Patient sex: M
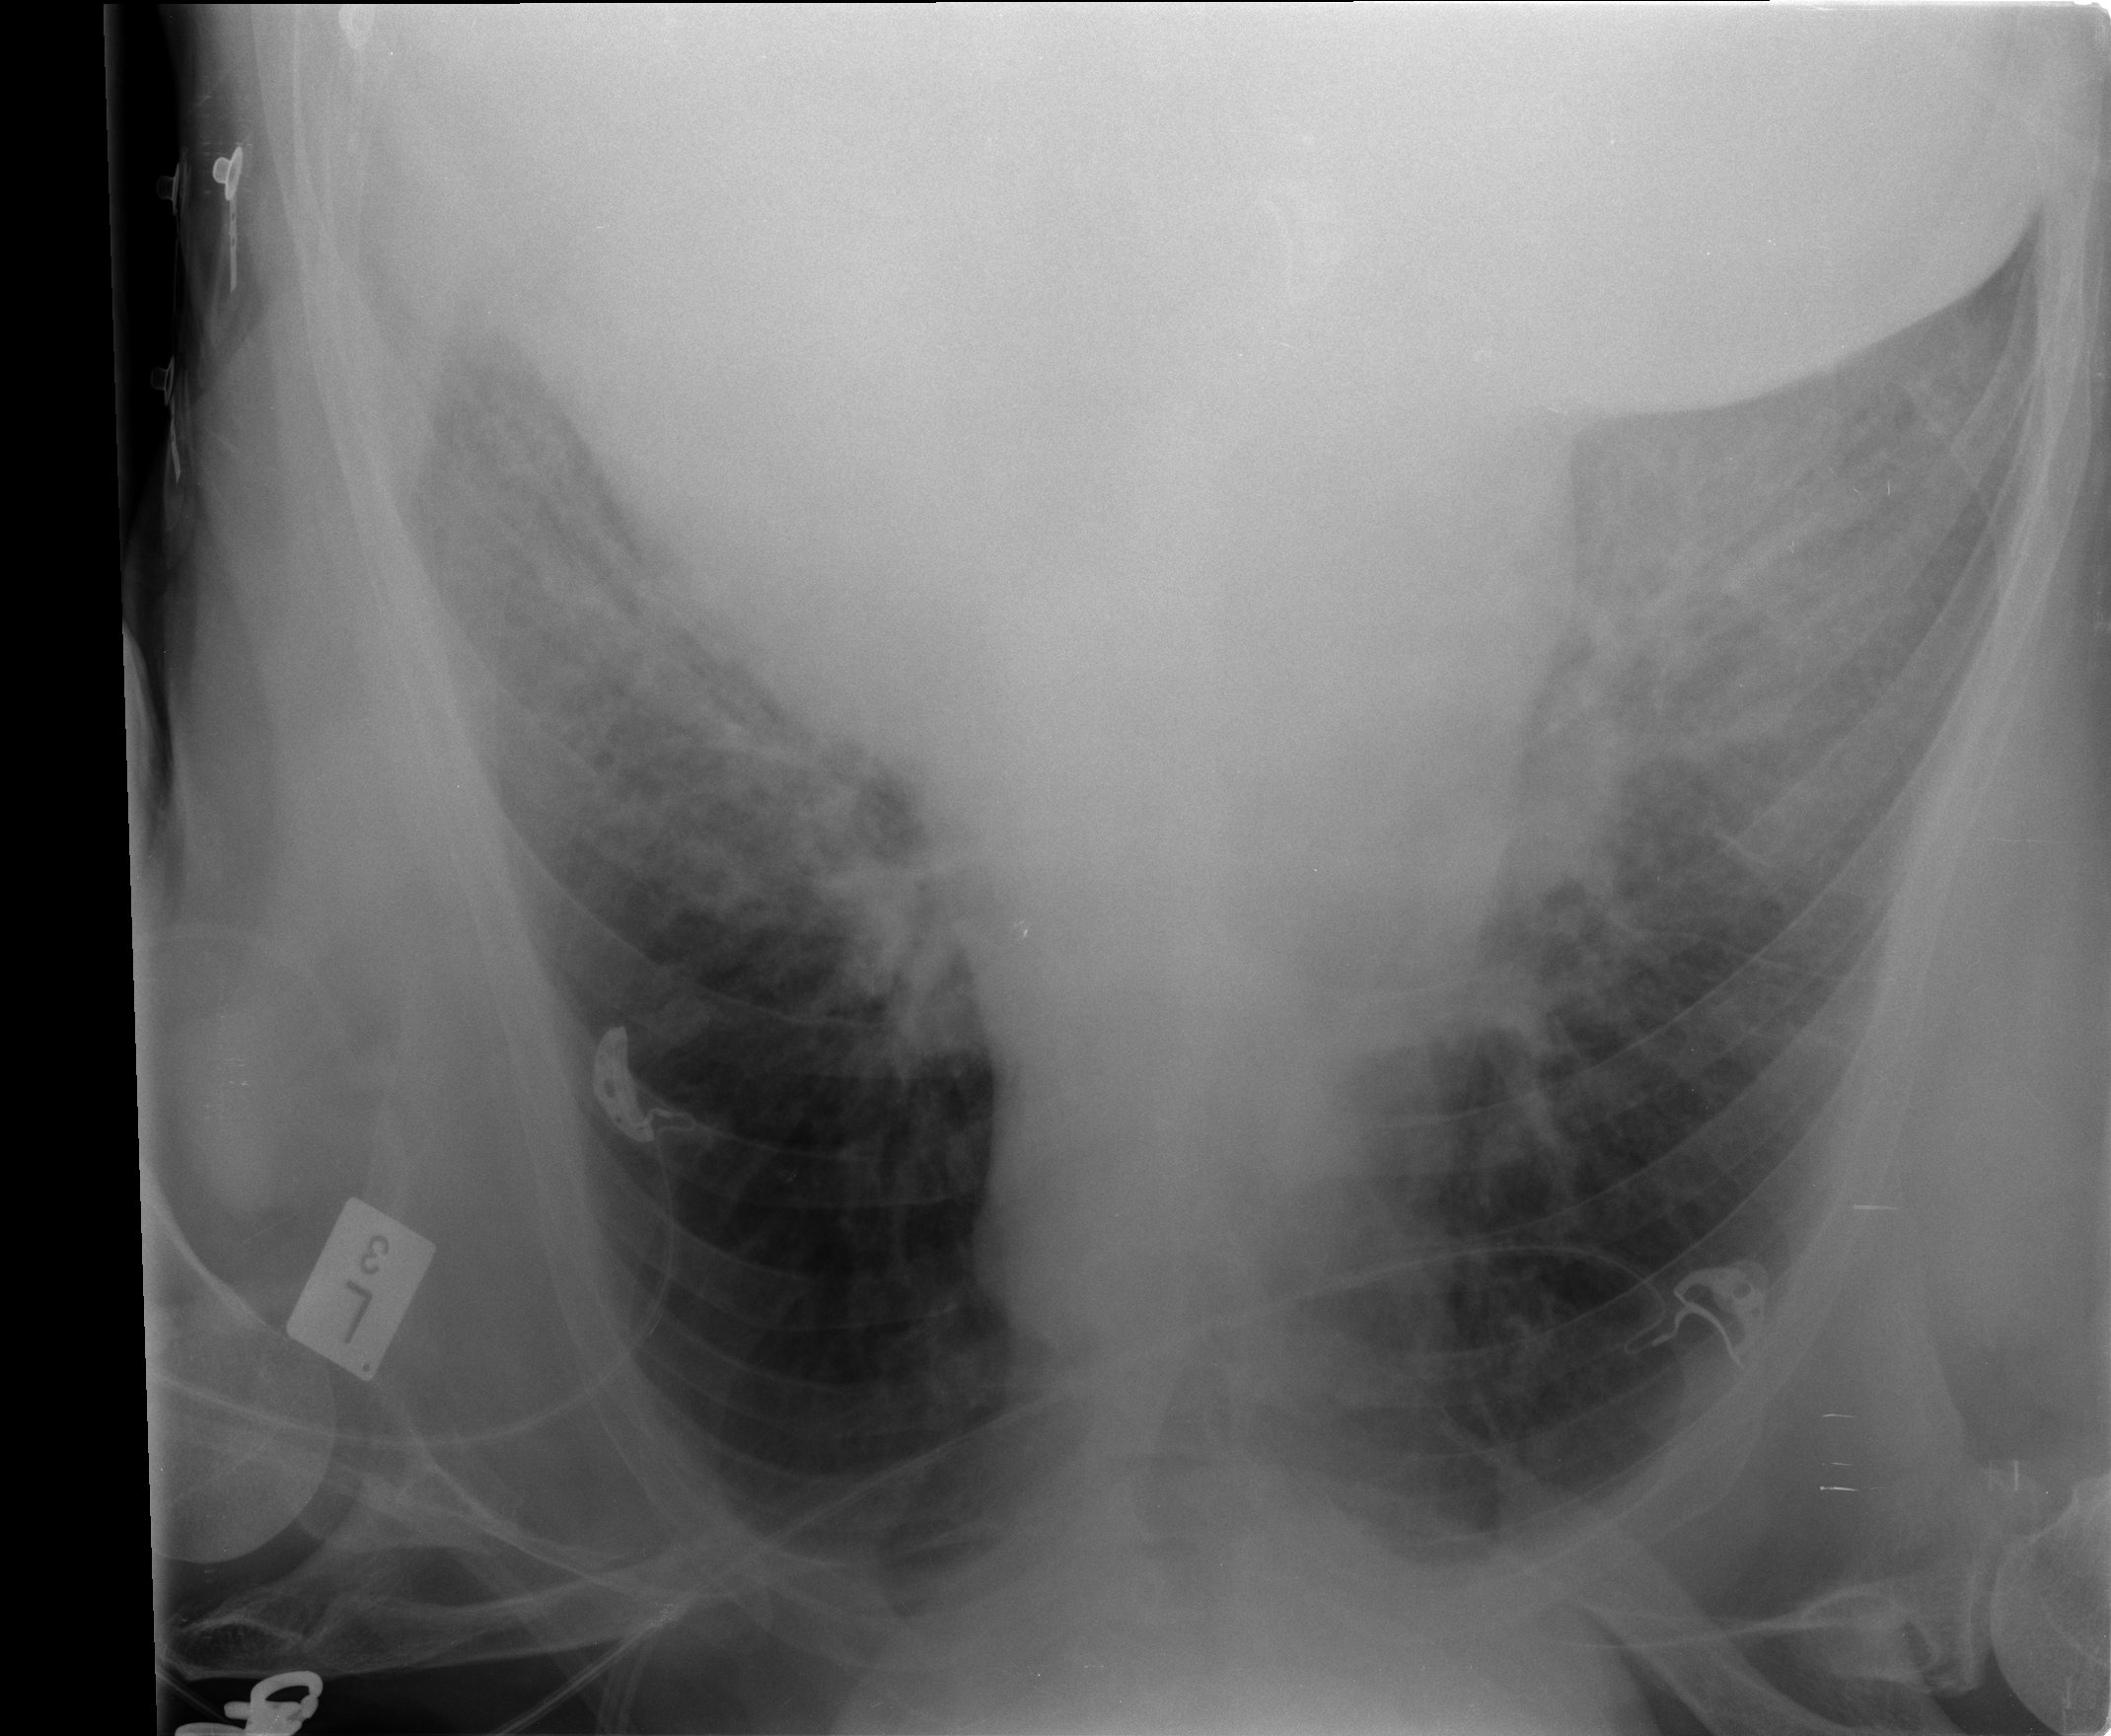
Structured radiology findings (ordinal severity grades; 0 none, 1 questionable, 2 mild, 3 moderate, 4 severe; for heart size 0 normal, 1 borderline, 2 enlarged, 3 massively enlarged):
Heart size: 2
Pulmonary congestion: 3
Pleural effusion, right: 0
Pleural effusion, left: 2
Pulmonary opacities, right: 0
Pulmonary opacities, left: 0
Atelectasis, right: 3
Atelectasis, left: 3